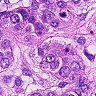
Metastatic tissue present: yes